Question: I created a new project by single view application mode at Xcode 6.
There was a LaunchScreen.xib in the created project.
In this xib, copyright label's font size is changed by device.
Look at below image.

Copyright label's font size at 4inch iPhone is smaller than font size at 5.5inch iPhone.
I couldn't find any size case properties for this. I tried to make my own label, but it have same font size at all devices.
And builtin copyright label had not the height constraint, but any warning was not shown.
My own label has missing height constraint warning.
Who can explain this problem?
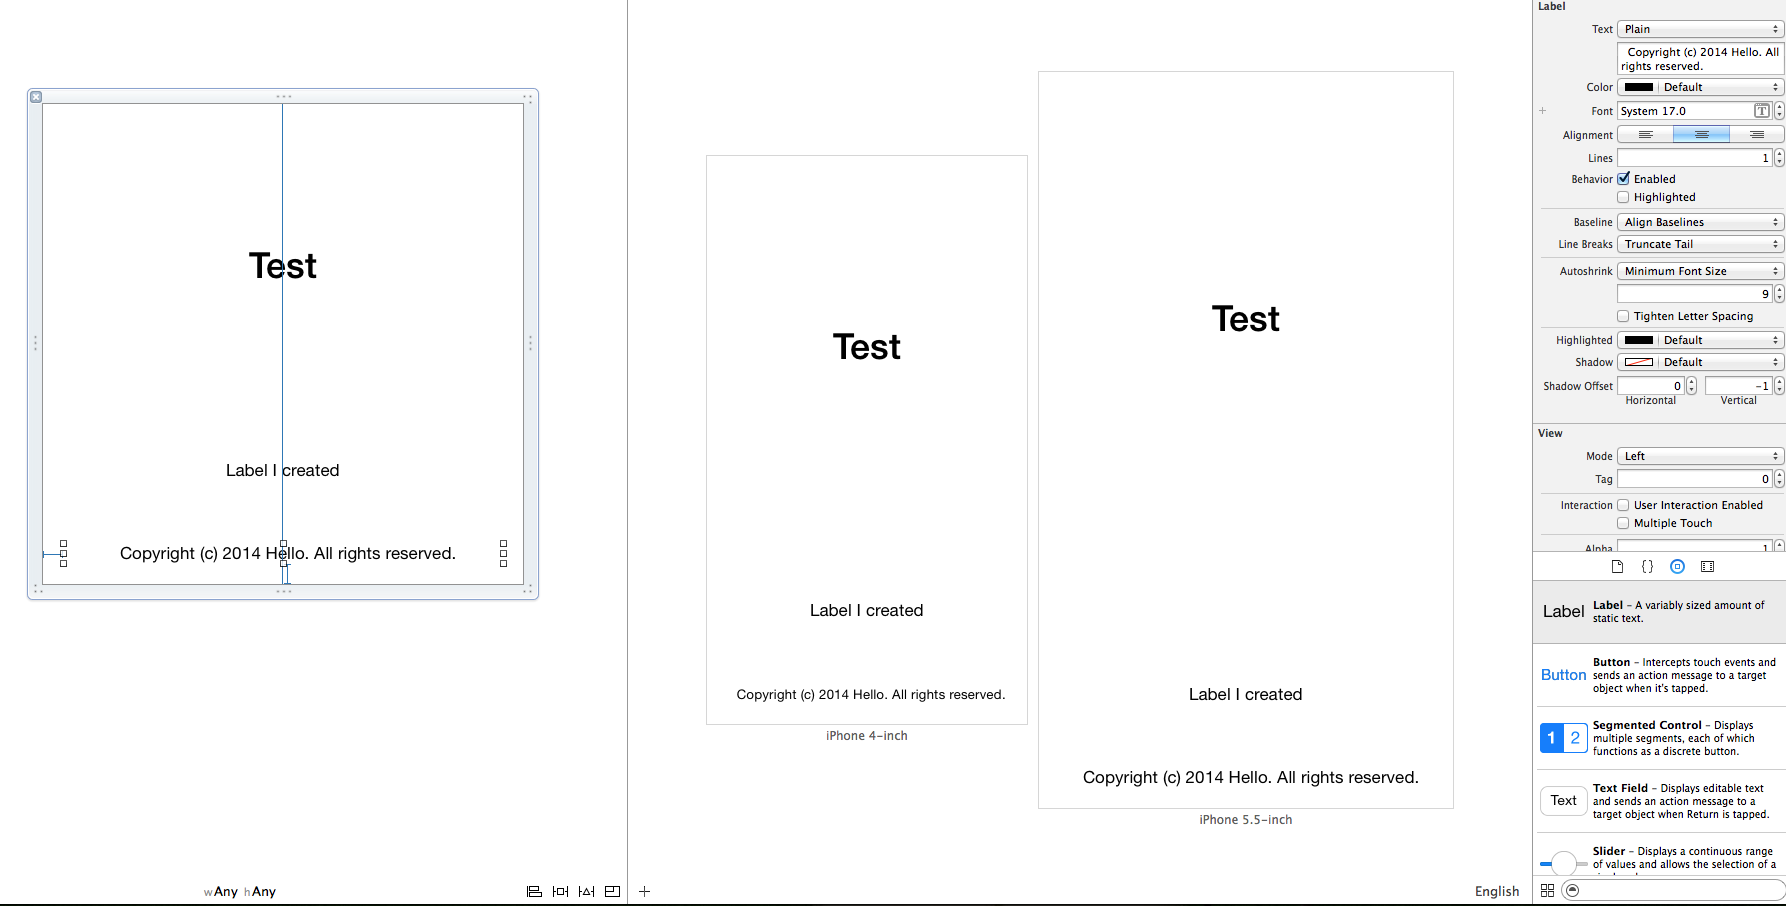
Answer: I believe this is done not by auto-layout but by specifying 'Autoshrink' property: